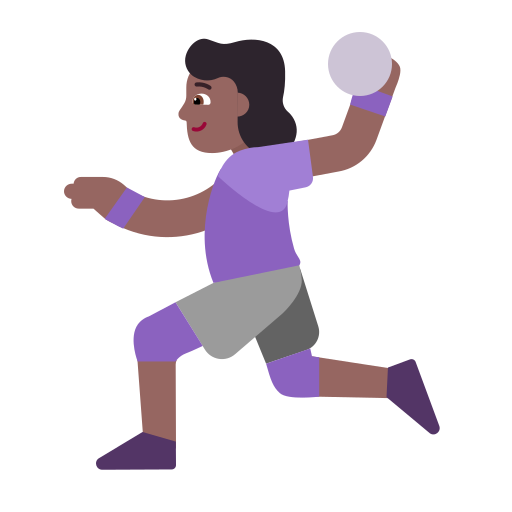
woman playing handball flat  dark